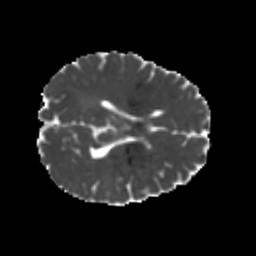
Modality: MD
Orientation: axial
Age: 20
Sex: male
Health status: healthy
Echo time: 0.074 s